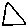
Label: triangle